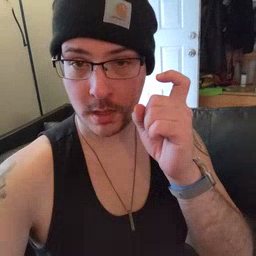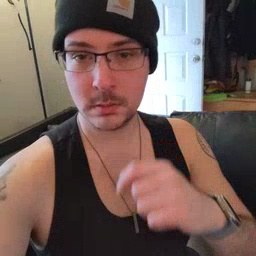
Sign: because